九年级 · 度量几何学
如图, 在 $\triangle A B C$ 中, $A D$ 是 $B C$ 边上的高, $\odot P$ 是 $\triangle A B C$ 的外接圆, 连接 $P A$. 若 $A D=3, B D=1, B C=5$, 则 $P A$ 的长 $(\quad)$.

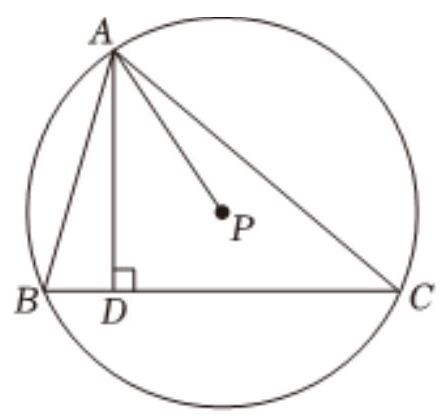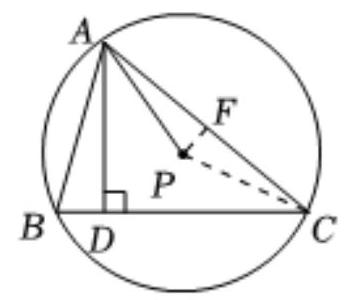
A. 2.5

B. $\frac{5 \sqrt{10}}{6}$

C. $\frac{5 \sqrt{10}}{3}$

D. 2.8

答案: B
解析: 解: 连接 $P C$, 过点 $P$ 作 $P F \perp B C$ 于 $F$,

$\because B D=1, B C=5$,

$\therefore C D=4$,

$\because A D=3$,
$\therefore A C=\sqrt{A D^{2}+D C^{2}}=5, A B=\sqrt{A D^{2}+B D^{2}}=\sqrt{10}$,

$\because P F \perp B C$,

$\therefore \angle A F P=\angle A D B=90^{\circ}, A F=\frac{1}{2} A C=2.5, \angle A P F=\frac{1}{2} \angle A P C$,

$\because \angle A B C=\frac{1}{2} \angle A P C$

$\therefore \angle A B C=\angle A P F$,

$\therefore \triangle A B D \backsim \triangle A P F$,

$\therefore \frac{A B}{A P}=\frac{A D}{A F}$ 即 $\frac{\sqrt{10}}{A P}=\frac{3}{2.5}$,

解得: $A P=\frac{5 \sqrt{10}}{6}$,

故选: $B$.

连接 $P C$, 过点 $P$ 作 $P F \perp B C$ 于 $F$, 根据勾股定理得出 $A C=5, A B=\sqrt{10}$, 再由圆周角定理及垂径定理得出 $A F=\frac{1}{2} A C=2.5, \angle A B C=\angle A P F$, 利用相似三角形的判定和性质求解即可.

题目主要考查圆周角定理及垂径定理, 勾股定理解三角形及相似三角形的判定和性质, 理解题意, 作出辅助线, 综合运用这些知识点是解题关键.